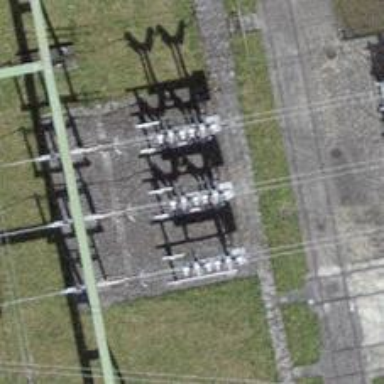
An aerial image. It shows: Power line with 3 cables running through bay.